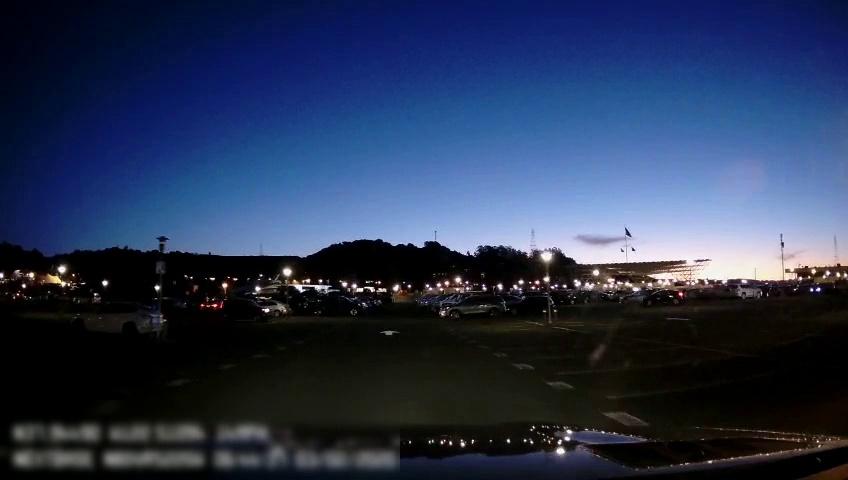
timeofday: Night
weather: Other
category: Drivable Space
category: Vehicles | SUV
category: Vehicles | Truck
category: Vehicles | Car
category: Vehicles | Car
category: Vehicles | SUV
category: Vehicles | Car
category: Vehicles | Car
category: Vehicles | SUV
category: Vehicles | SUV
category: Vehicles | SUV
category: Vehicles | SUV
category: Vehicles | SUV